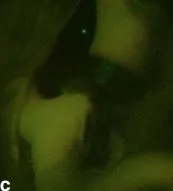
Intra-operative images. (c) Intraoperative indocyanine green video angiography shows the middle cerebral artery fenestration and complete disappearance of the aneurysm.
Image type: ophthalmic_imaging (fundus_photograph)